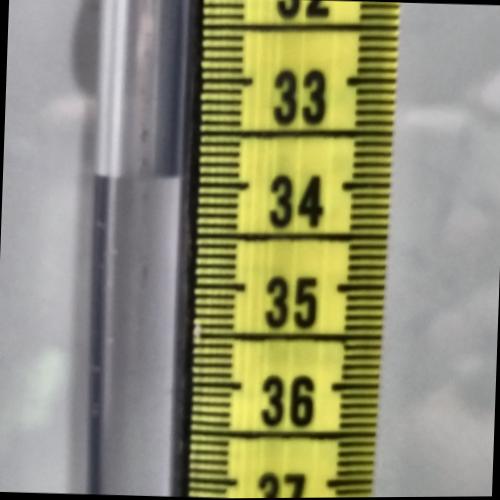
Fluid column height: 33.9 cm